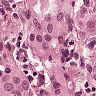
Metastatic tissue present: yes